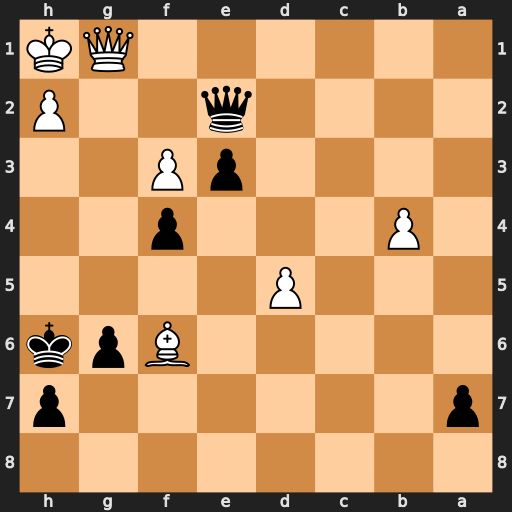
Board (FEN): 8/p6p/5Bpk/3P4/1P3p2/4pP2/4q2P/6QK
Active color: b
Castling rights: -
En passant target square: -
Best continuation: Qxf3+ Qg2 Qd1+